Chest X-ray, AP view. Patient: 19 years old, sex F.
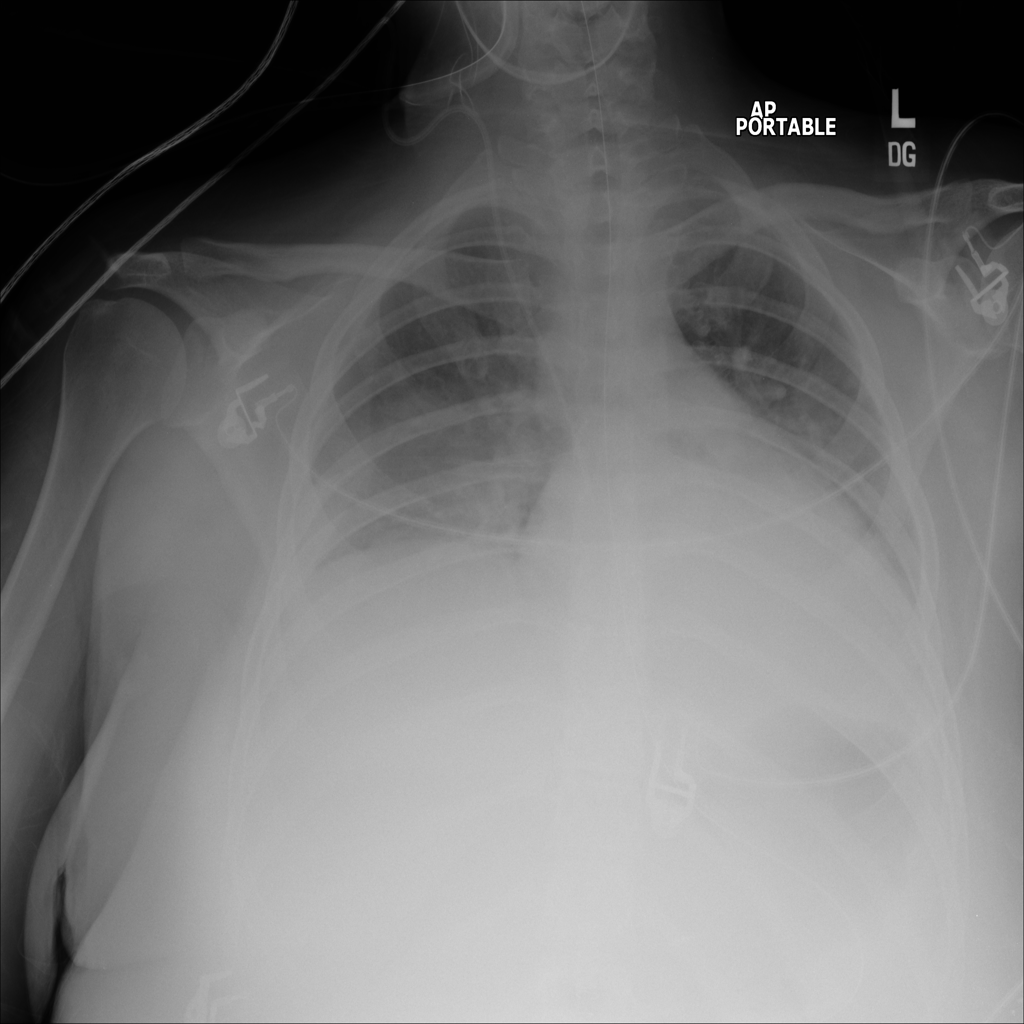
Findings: Edema